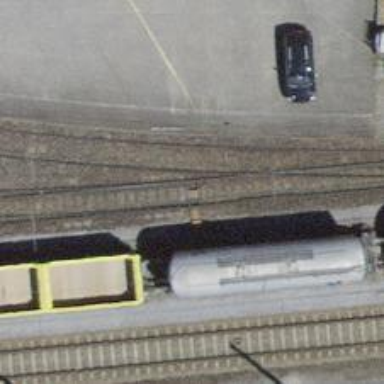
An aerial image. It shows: Railway switch.